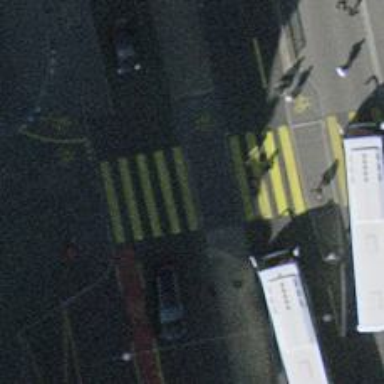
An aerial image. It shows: Kerb barrier.